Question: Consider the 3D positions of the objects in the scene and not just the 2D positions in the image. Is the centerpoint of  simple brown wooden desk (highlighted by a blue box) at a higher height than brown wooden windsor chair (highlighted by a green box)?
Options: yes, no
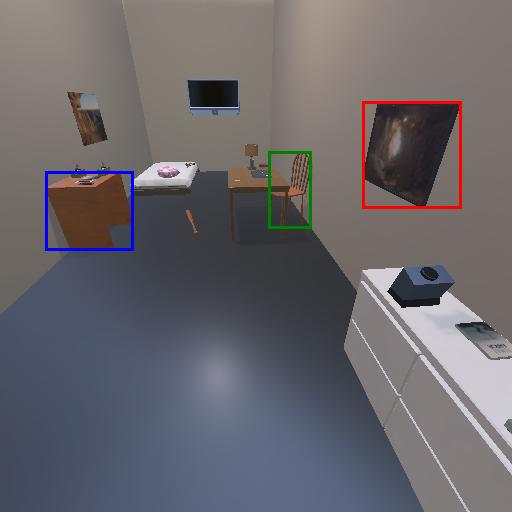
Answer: yes